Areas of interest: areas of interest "Wuling Automobile (Zibo Jinqi Store)"
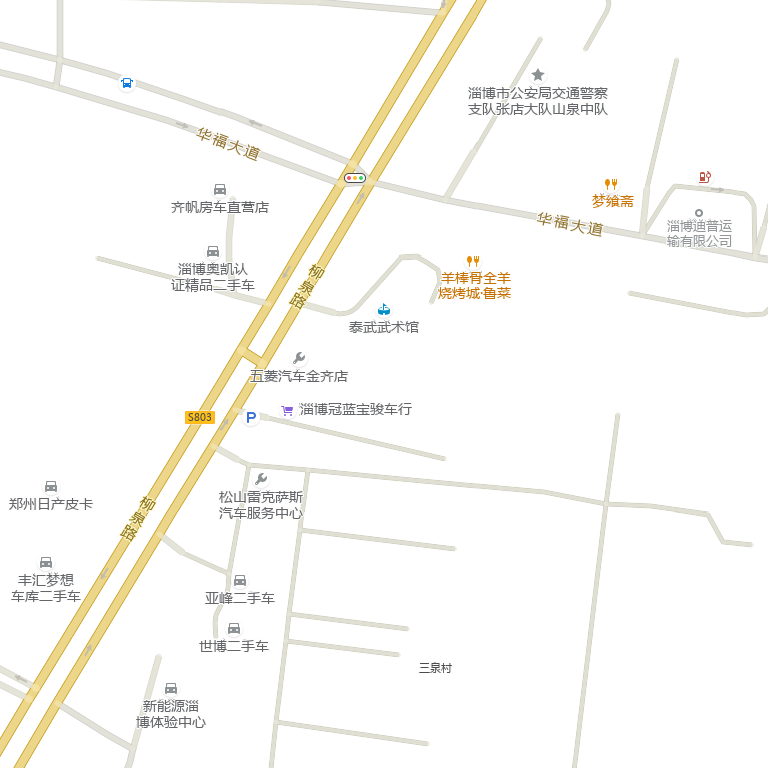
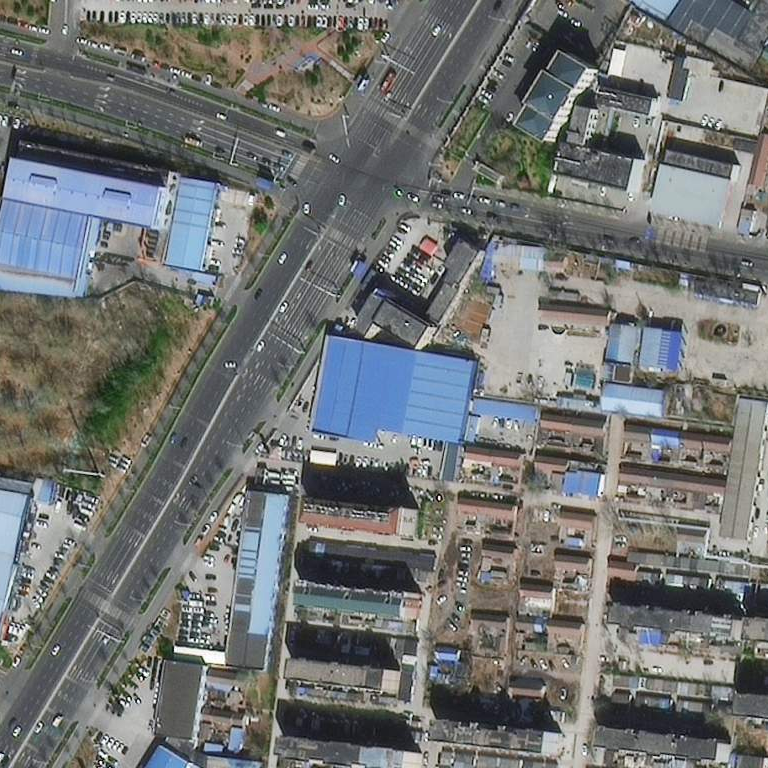